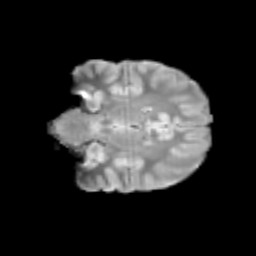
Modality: T2w
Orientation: coronal
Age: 13
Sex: female
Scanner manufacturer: siemens
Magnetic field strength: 3 T
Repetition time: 3.8 s
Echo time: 0.07 s